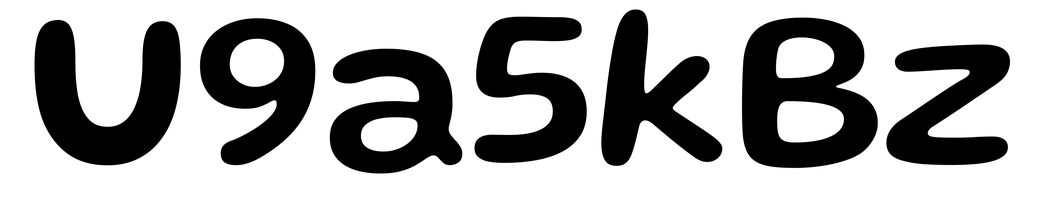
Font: Gluten_Medium